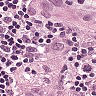
Metastatic tissue present: yes